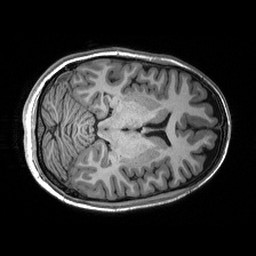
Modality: T1w
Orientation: axial
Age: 28
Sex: female
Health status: healthy
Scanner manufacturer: siemens
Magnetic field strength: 3 T
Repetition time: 2.53 s
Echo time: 0.00288 s